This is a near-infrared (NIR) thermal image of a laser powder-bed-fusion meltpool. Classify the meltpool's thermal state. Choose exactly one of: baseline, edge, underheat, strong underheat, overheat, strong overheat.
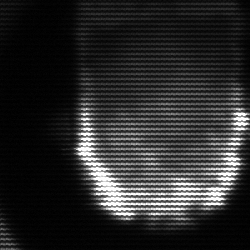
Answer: baseline